Field crop: tomato
Growth stage: 1
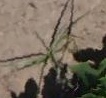
Species: cyperus